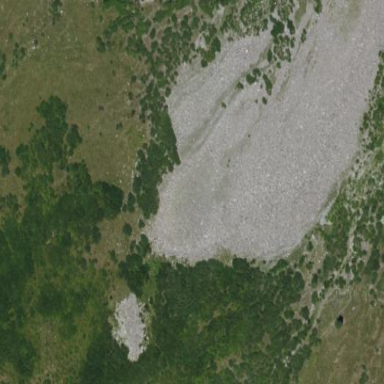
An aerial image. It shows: Natural scree.